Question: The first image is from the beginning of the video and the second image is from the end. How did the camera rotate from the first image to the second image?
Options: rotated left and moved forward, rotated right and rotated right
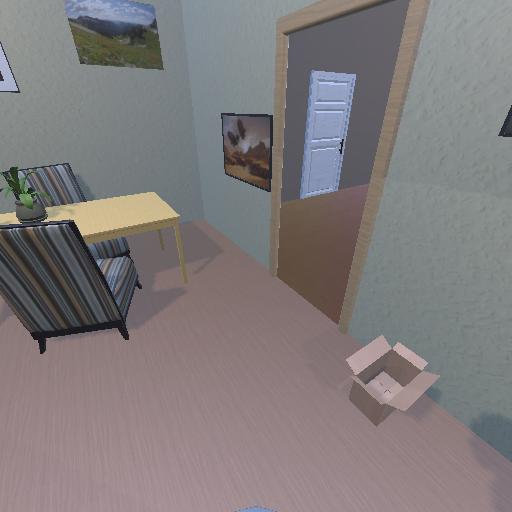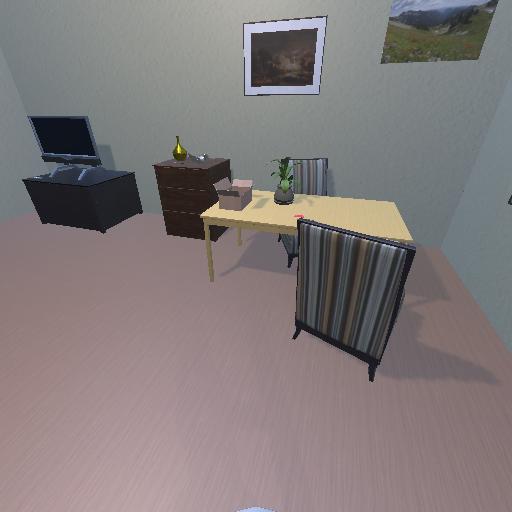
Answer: rotated left and moved forward